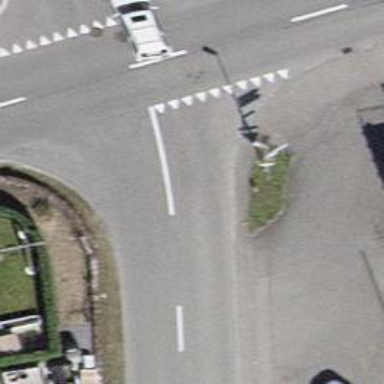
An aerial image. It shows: Tertiary road with asphalt surface.